Field crop: maize
Growth stage: 2
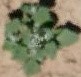
Species: chenopodium